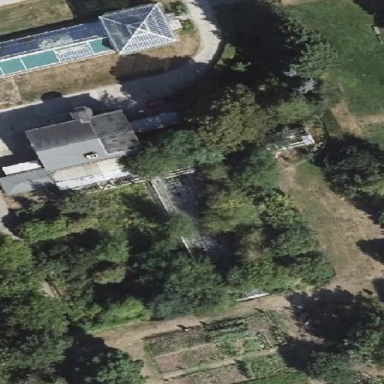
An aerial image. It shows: Greenhouse.